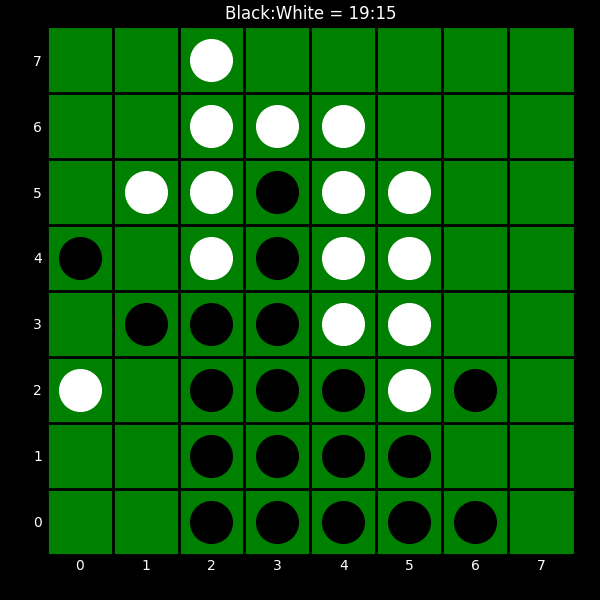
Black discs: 19
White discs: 15